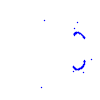
Particle: proton